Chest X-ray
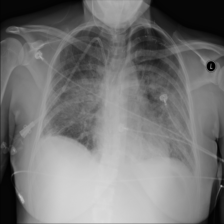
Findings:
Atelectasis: negative
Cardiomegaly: negative
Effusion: negative
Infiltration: positive
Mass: negative
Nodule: negative
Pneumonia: negative
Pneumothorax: negative
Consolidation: negative
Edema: negative
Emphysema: negative
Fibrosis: negative
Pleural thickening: negative
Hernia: negative